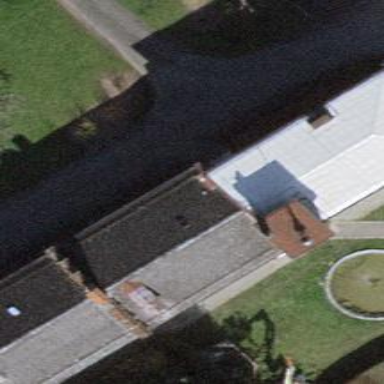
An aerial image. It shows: Hospital building.